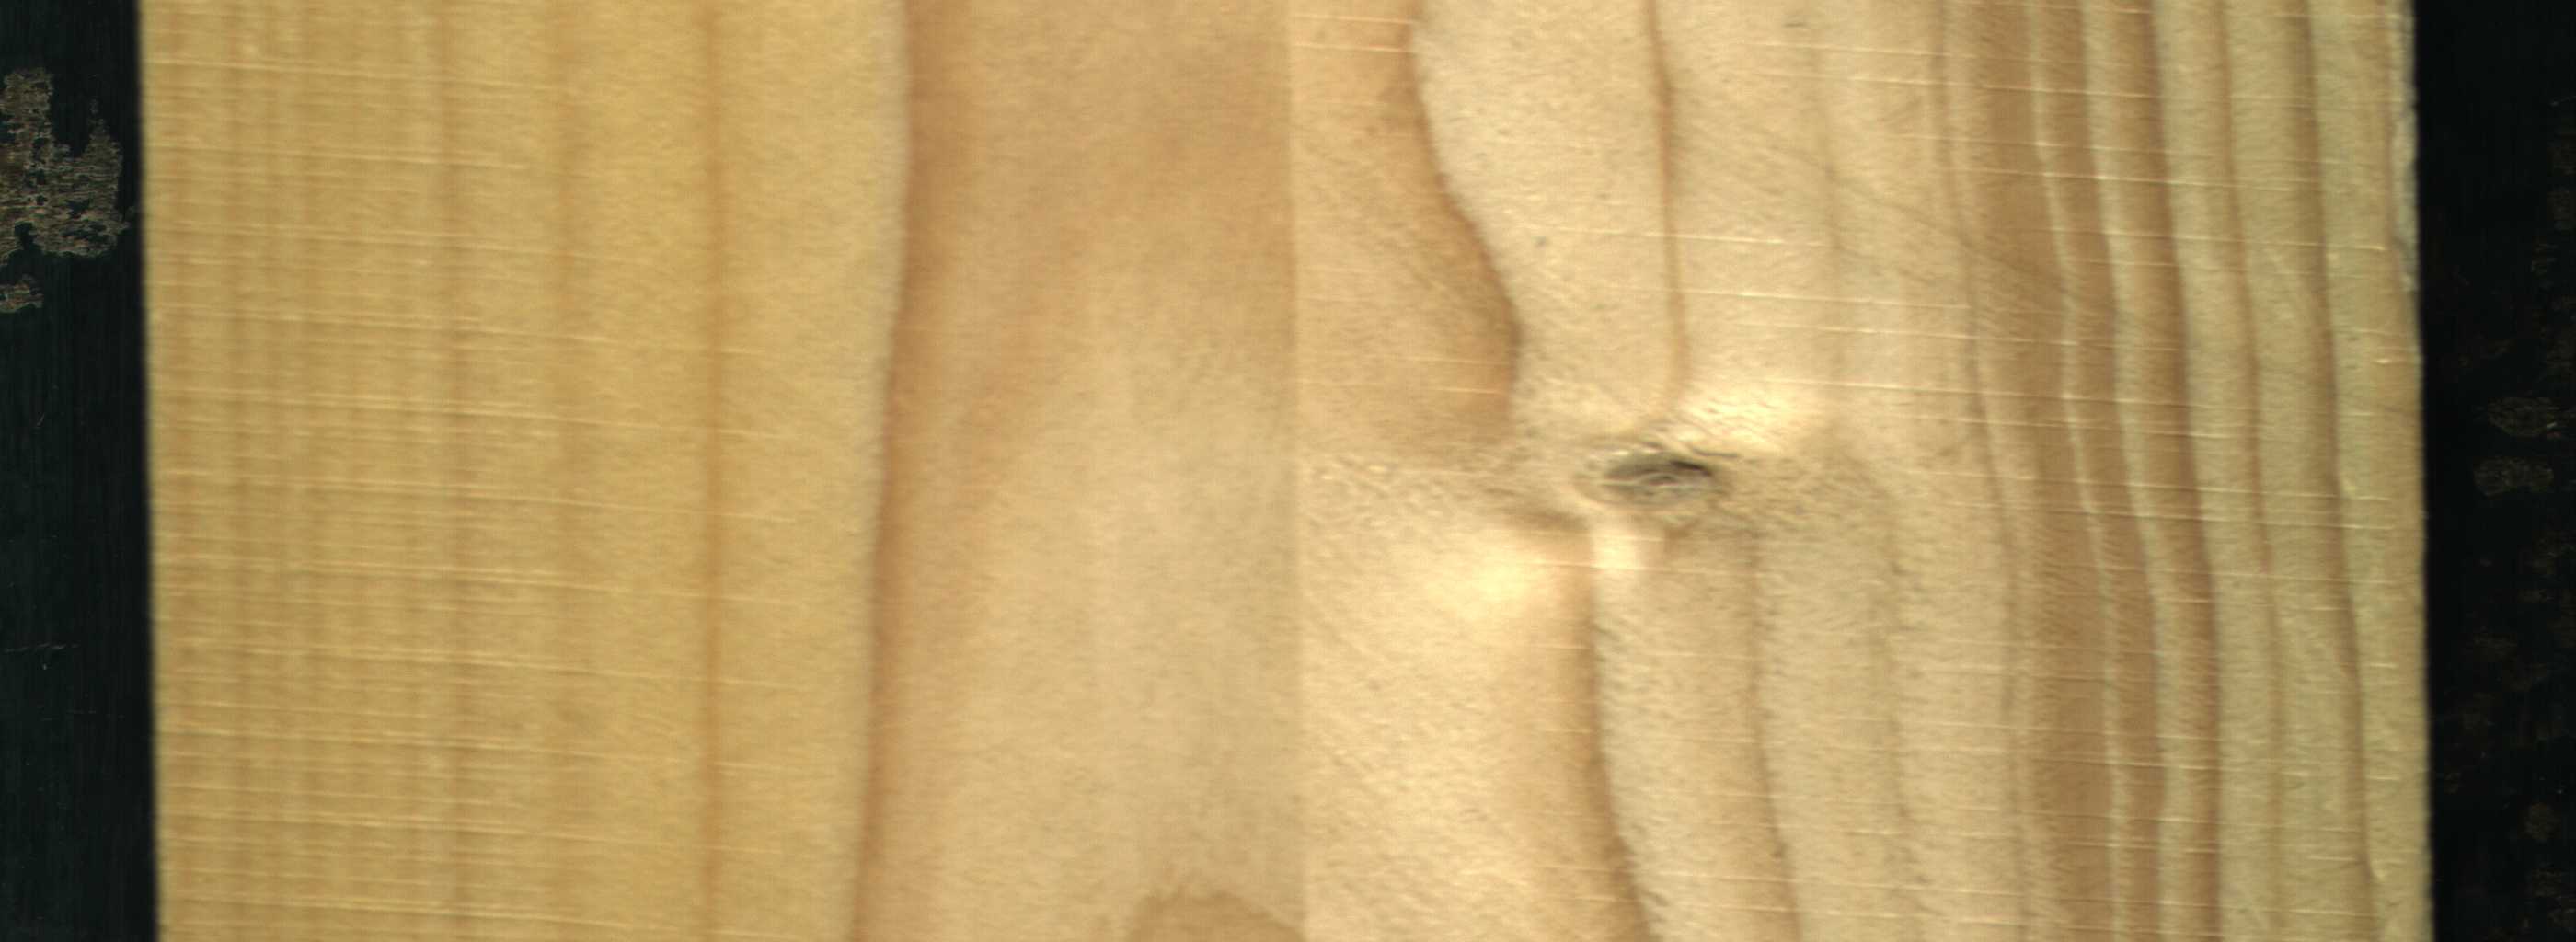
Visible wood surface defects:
Quartzity
Live_Knot